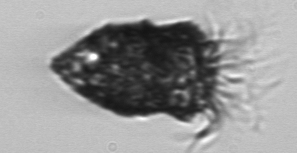
Label: Tintinnopsis